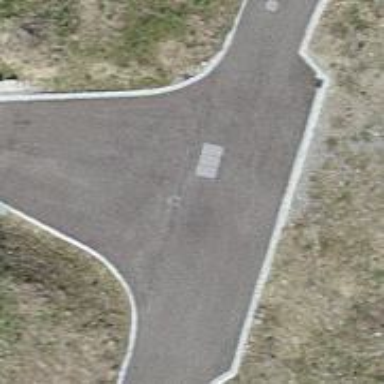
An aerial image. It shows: Passing place on the road.